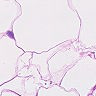
Metastatic tissue present: no